Question: This is what I need to accomplish:
For a form fields that need validation, when cursor stops at that field the
instructions for correct input format should show up.
What I am currently attempting to do is use the onmouseover event however I am not sure how to create a notification box to show the format. I don't want an alert but rather another box popping up on the side with the instructions.
This is an example of what I want to accomplish:

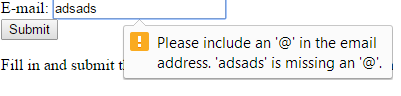
Answer: Simple way to achieve what you need using jQuery.
HTML:
'''
<div class="input">
Email: <input type="text" data-toggle="tooltip" title="Insert your e-mail"/>
</div>
'''
Javascript:
'''
$('input[data-toggle="tooltip"]').tooltip({
animated: 'fade',
placement: 'right',
});
'''
CSS:
'''
.input {
padding: 10px 3px;
}
'''
Example: <URL>